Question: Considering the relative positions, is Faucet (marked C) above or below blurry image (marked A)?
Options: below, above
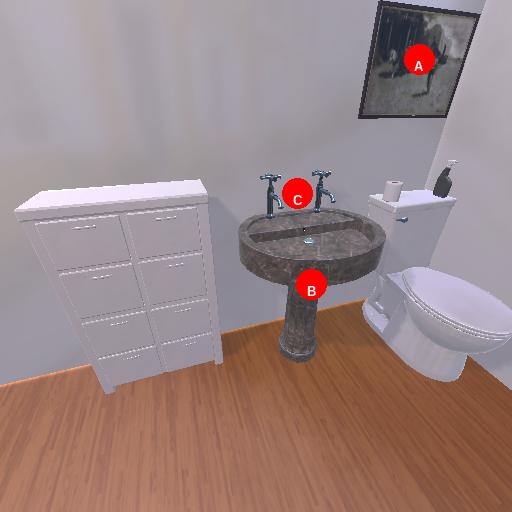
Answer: below